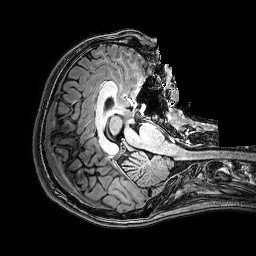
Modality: T1w
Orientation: axial
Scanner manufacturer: philips
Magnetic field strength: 3 T
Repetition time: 0.0096 s
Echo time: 0.0046 s